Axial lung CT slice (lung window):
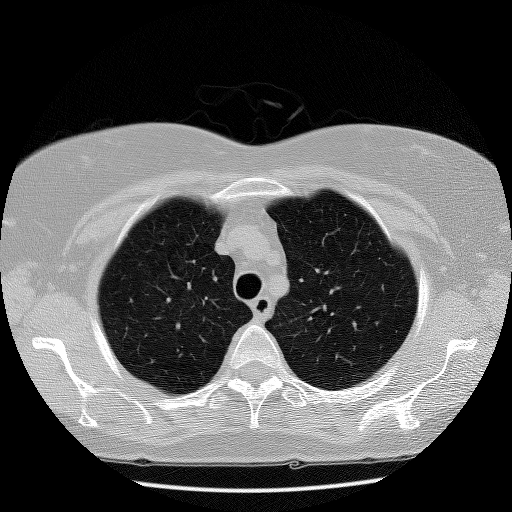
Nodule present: no